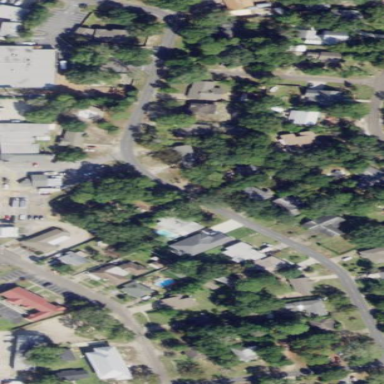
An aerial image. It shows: This residential area consists of single-family homes.